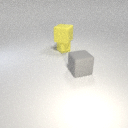
small yellow rubber cube below large yellow rubber cube